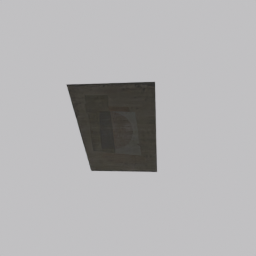
Label: decoration